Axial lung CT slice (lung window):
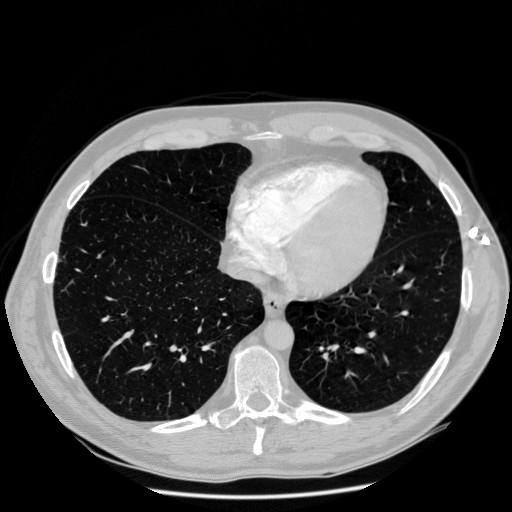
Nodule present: no